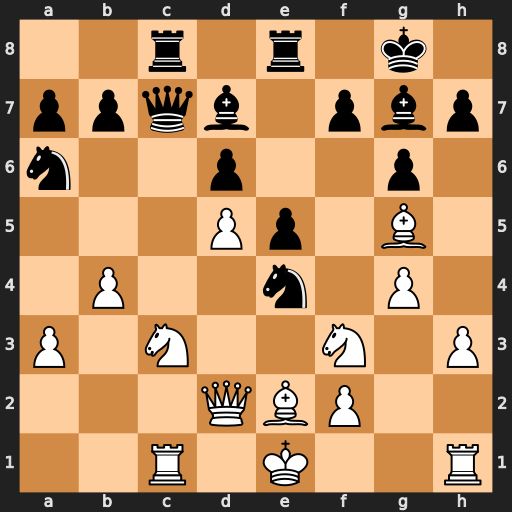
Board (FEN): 2r1r1k1/ppqb1pbp/n2p2p1/3Pp1B1/1P2n1P1/P1N2N1P/3QBP2/2R1K2R
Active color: w
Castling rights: K
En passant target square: -
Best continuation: Nxe4 Qxc1+ Qxc1 Rxc1+ Bxc1